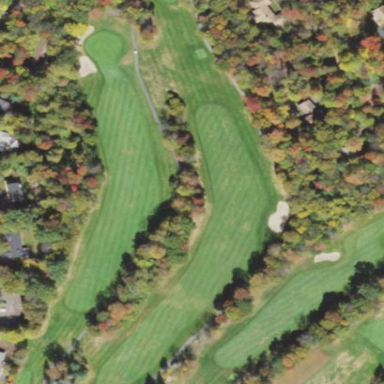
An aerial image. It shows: Golf fairway surrounded by grass.